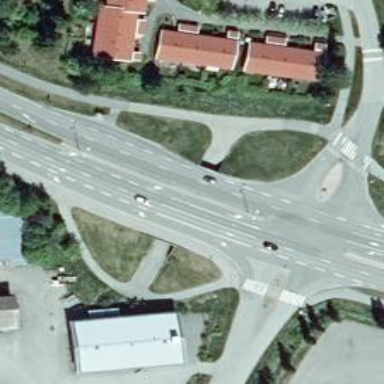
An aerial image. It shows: Asphalt cycleway.